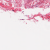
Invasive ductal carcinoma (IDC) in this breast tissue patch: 0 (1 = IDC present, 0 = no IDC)